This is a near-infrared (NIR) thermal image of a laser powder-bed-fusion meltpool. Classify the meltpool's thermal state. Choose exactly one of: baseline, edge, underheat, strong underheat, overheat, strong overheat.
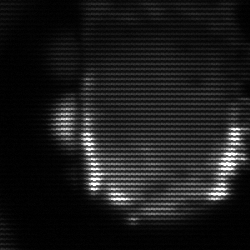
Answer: baseline